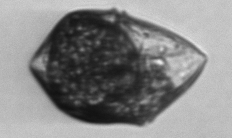
Label: Gyrodinium